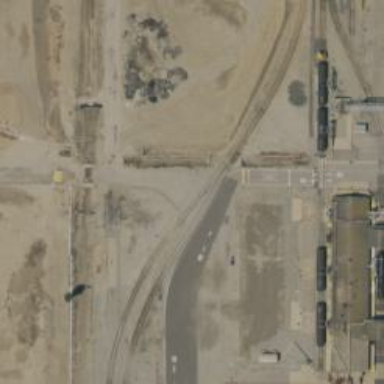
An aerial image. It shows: Railway level crossing.